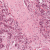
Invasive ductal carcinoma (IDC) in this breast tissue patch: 1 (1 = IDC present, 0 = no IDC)